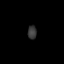
Tissue: prostate
Cell type: T cells
Senescence score: 0.3529
Nuclear area (px): 120
Mean DAPI intensity: 54.567